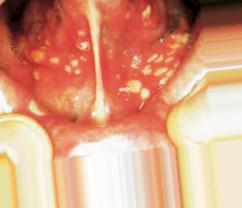
Condition: Mouth Ulcer